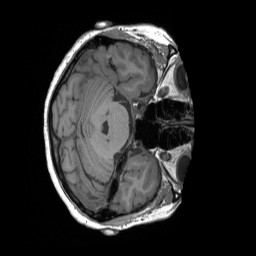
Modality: T1w
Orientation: axial
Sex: female
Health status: ill
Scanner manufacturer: siemens
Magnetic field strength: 3 T
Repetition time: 1.66 s
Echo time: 0.00254 s